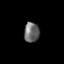
Tissue: prostate
Cell type: Fibroblasts
Senescence score: 0.7196
Nuclear area (px): 293
Mean DAPI intensity: 109.379